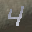
Label: 4